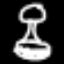
Label: hourglass